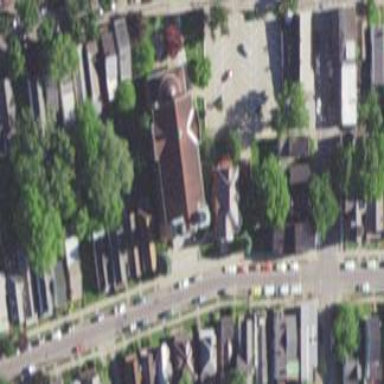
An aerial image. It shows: Place of worship.